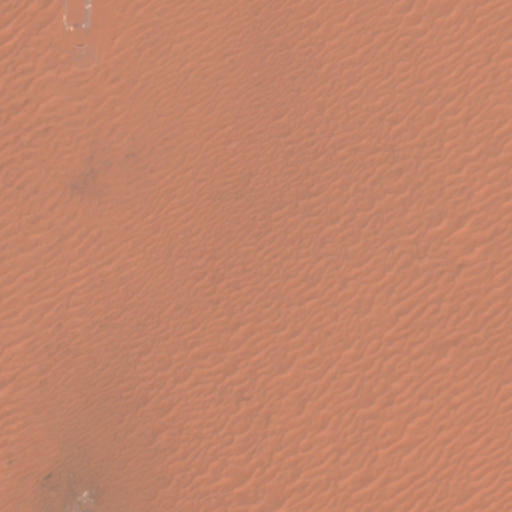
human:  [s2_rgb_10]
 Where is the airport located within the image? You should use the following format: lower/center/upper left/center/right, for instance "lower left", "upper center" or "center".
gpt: The airport is located in the upper left of the image.
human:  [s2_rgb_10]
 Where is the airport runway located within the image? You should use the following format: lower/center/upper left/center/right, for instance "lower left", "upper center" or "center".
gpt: The airport runway is located in the upper left of the image.
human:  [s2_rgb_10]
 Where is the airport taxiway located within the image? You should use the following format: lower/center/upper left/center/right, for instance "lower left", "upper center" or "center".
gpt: The airport taxiway is located in the upper left of the image.
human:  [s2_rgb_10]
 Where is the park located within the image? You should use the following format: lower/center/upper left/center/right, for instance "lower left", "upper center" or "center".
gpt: There is no park in the image.